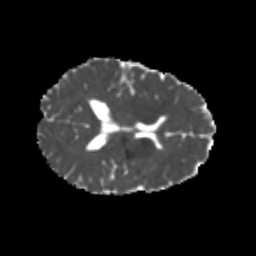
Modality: MD
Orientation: axial
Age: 20
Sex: female
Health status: healthy
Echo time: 0.074 s